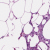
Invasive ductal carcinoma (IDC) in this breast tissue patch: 0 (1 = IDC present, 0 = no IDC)